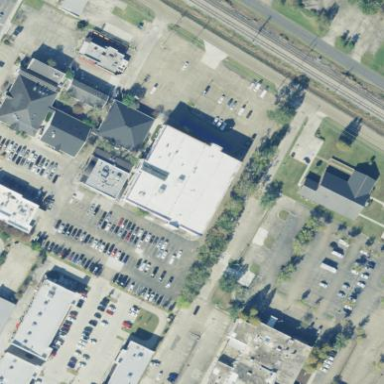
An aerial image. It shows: Retail building.